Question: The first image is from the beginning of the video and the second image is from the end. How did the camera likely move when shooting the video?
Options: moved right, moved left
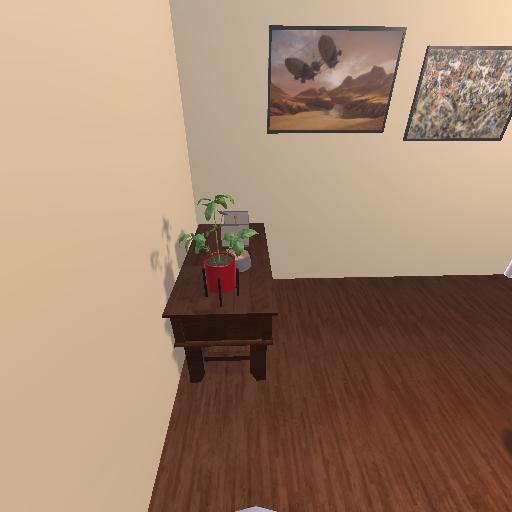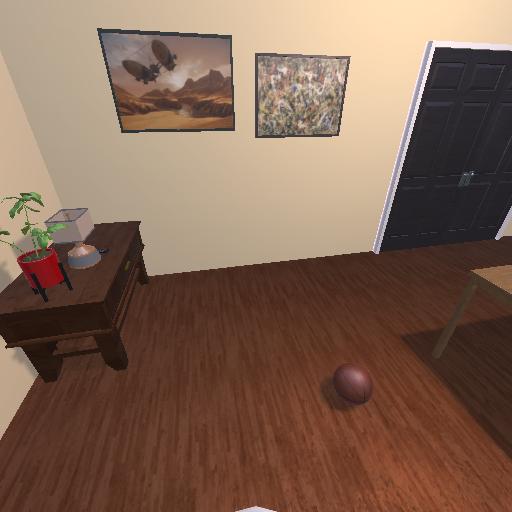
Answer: moved right